Field crop: tomato
Growth stage: 1
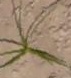
Species: cyperus